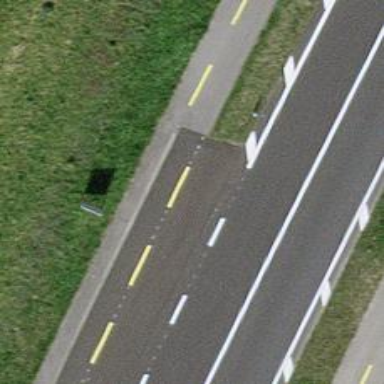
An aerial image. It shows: Asphalt cycleway with asphalt footway nearby.